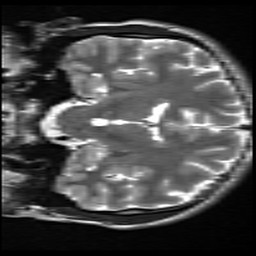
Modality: inplaneT2
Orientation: coronal
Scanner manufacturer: siemens
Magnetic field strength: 3 T
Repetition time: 7.02 s
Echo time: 0.069 s